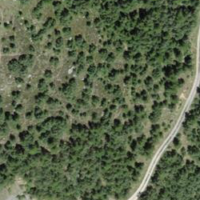
EUNIS habitat code: 45
Species observed at this site:
Pilosella officinarum